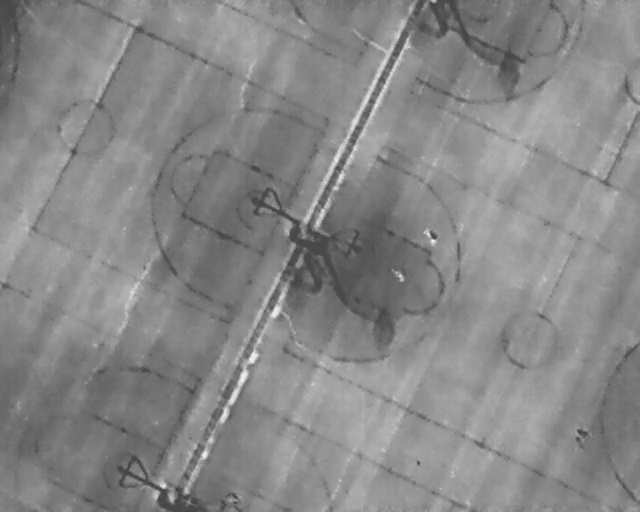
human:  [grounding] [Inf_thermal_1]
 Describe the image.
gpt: In the satellite image, there is  <ref>1 large person </ref> <box>[[65, 44, 69, 47, 2]]</box> located at center,  <ref>1 medium person </ref> <box>[[60, 52, 63, 54, 2]]</box> located at center.